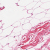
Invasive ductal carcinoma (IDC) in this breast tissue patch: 0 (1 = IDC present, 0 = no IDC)